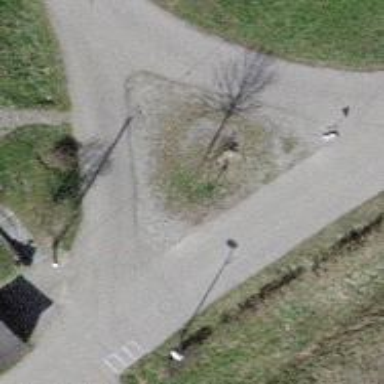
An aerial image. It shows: Brown bench in the vicinity.